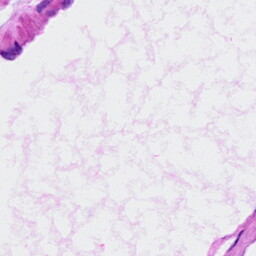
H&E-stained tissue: Ovarian